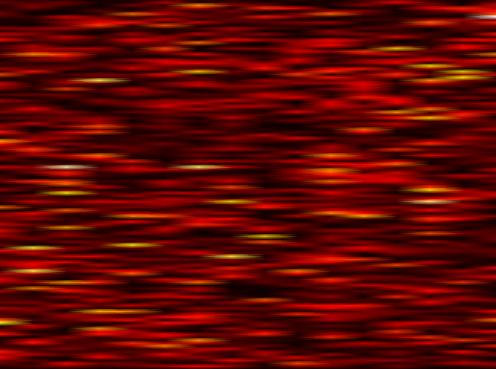
Label: WOLA